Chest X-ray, PA view. Patient: 63 years old, sex M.
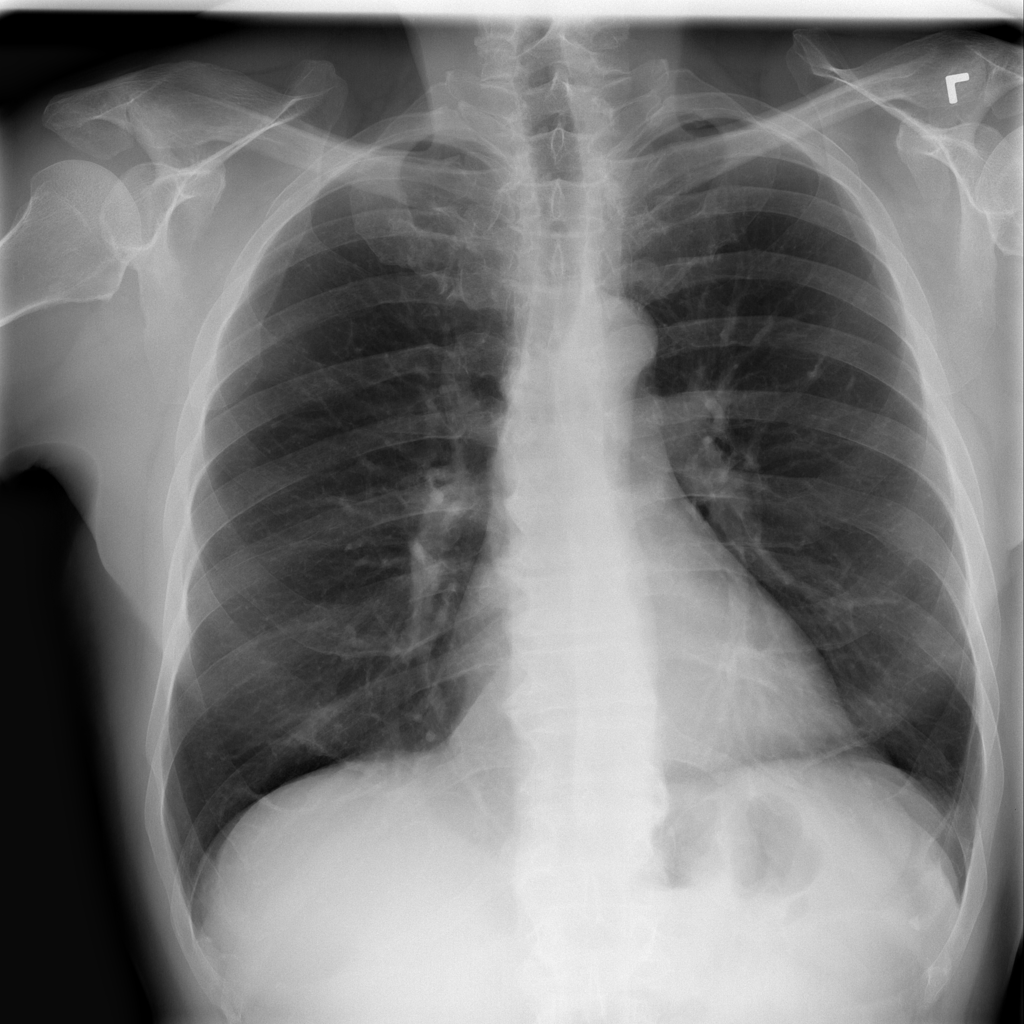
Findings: No Finding